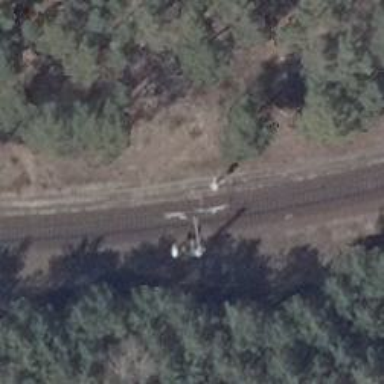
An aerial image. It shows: Railway signal.